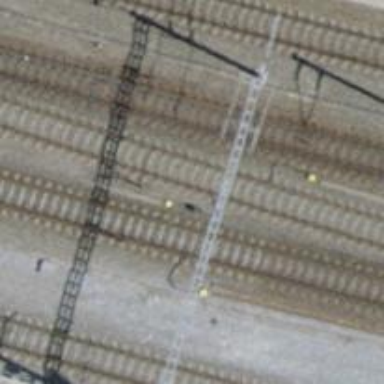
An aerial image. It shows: Single-track electrified railway with contact line.